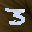
Label: 3